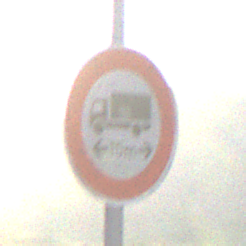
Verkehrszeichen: TatsaechlicheLaenge
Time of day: SunriseSunset
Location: Outdoor (Nature)
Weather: Clear
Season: NotSpecified
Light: Natural